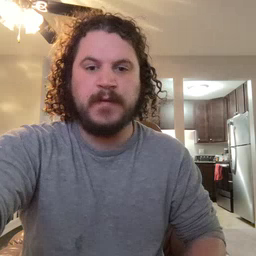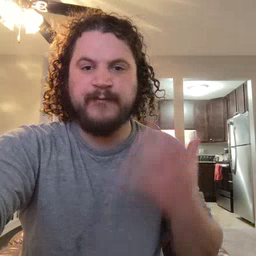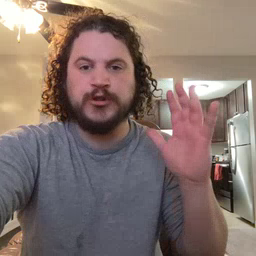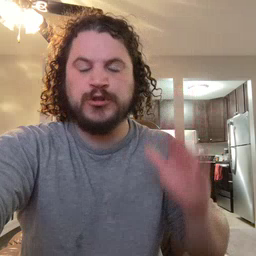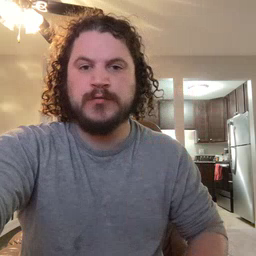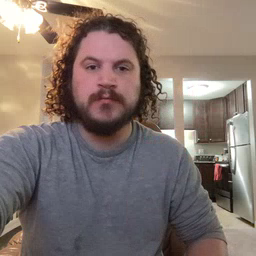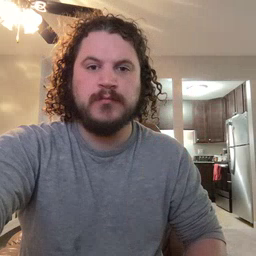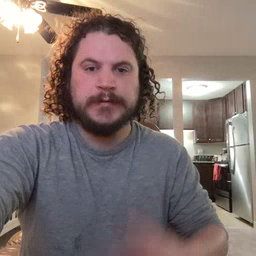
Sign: finish